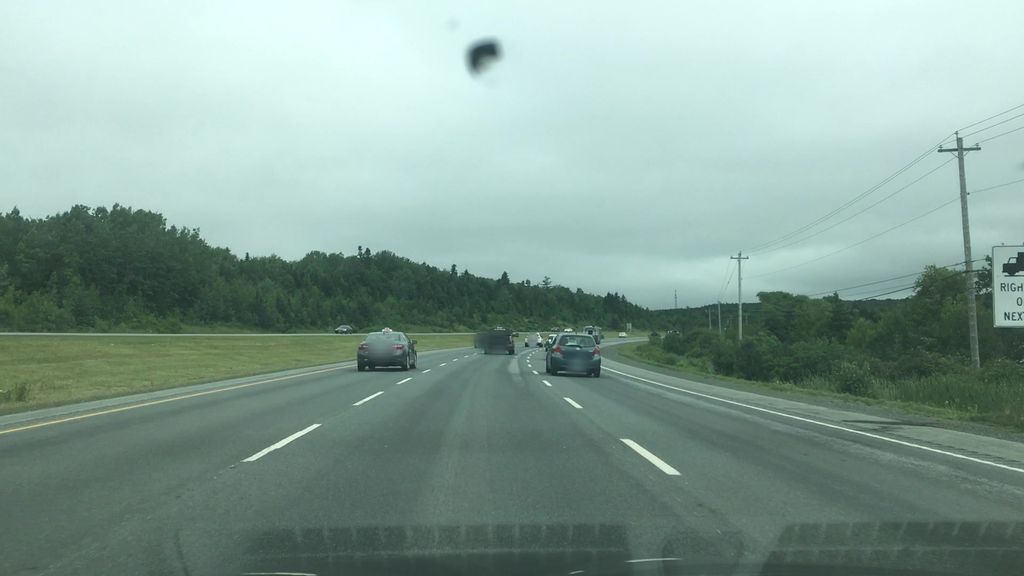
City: halifax